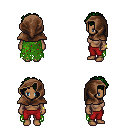
a pixel art fantasy rpg character, female body template, human, dark skin, green tattered cape, red pants, green curly afro hairstyle, cloth hood, bracelets, four views (front, back, left, right), 2x2 character sprite sheet, small pixel art, hard edges, no anti-aliasing